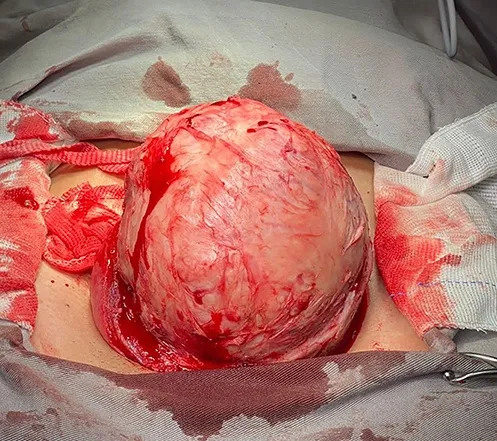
Myometrial mass exposed after uterine wall incision and dissection measuring 14 cm at the largest diameter.
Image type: medical_photograph (other_medical_photograph)